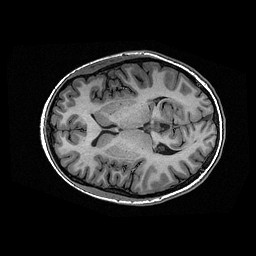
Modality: T1w
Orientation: axial
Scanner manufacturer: ge
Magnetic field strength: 3 T
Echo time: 0.00318 s